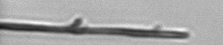
Label: fiber